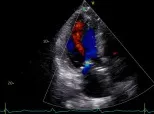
Only minimal MR remained (C).
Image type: radiology (ultrasound)